Question: I am currently working at updating Tabular model hosted on-prem on a SASS server version 13.0. The tabular model is version 1200.
We have complex logic created in our measures that allow us to define counting rules or to filter depending on parameters selected in disconnected tables.
The model was created using snowflake 'like' schema: It can be simplified as below

Link to image: <URL>
The error returned by DAX Studio or PowerBI () is the following:
'''
MdxScript(Model) (5174, 18) Calculation error in measure 'Admission'[Number of Clients]: Function 'CONTAINS' does not support comparing values of type Text with values of type Integer. Consider using the VALUE or FORMAT function to convert one of the values.
'''
Sometimes error is resolving by itself without any doing from our end or (sometimes) by reprocessing the model.
In some instances, all our measures are returning this error. In other instances, it's only a few of them.
The DAX expression for 'Admission'[Number of Clients] is as below:
'''
Admission[Number of Clients] :=
VAR MinDate = MIN ( 'Date'[Full Date] )
VAR MaxDate = MAX ( 'Date'[Full Date] )
VAR AdmissionDate =
FILTER (
Admission,
SWITCH (
TRUE (),
VALUES ( 'Counting Rules'[Counting Rule] ) = "Starts",
Admission[Start Date] >= MinDate && Admission[Start Date] <= MaxDate,
VALUES ( 'Counting Rules'[Counting Rule] ) = "Ends",
Admission[End Date] >= MinDate && Admission[End Date] <= MaxDate,
VALUES ( 'Counting Rules'[Counting Rule] ) = "Active",
Admission[Start Date] <= MaxDate && Admission[End Date] >= MinDate,
0
)
)
RETURN
IF (
COUNTROWS ( VALUES ( 'Counting Rules'[Counting Rule] ) ) = 1,
CALCULATE (
DISTINCTCOUNT ( 'Admission'[ClientKey] ),
FILTER (
AdmissionDate,
IF ( RELATED ( 'Clients'[Date Of Birth] ) <= MAX ( 'Date'[Full Date] )
&& ( ISFILTERED ( 'Client Age'[Age Band] ) || ISFILTERED ( 'Client Age'[Age] ) ),
IF ( COUNTROWS ( VALUES ( 'Age Counting Rule'[Age Counting Rule] ) ) = 1,
INTERSECT (
VALUES ( 'Clients Age'[Age] ),
SELECTCOLUMNS (
ADDCOLUMNS (
VALUES ( Admission[ClientKey] ),
"Age",
ROUNDDOWN (
DATEDIFF (
CALCULATE ( MAX ( 'Clients'[Date Of Birth] ) ),
VAR AdmissionDateFiltered =
IF (
VALUES ( 'Age Counting Rule'[Age Counting Rule] ) = "Age Min",
CALCULATE ( MIN ( Admission[Start Date] ), AdmissionDate, EARLIER ( Admission[ClientKey] ) = Admission[ClientKey] ),
CALCULATE ( MAX ( Admission[End Date] ), AdmissionDate, EARLIER ( Admission[ClientKey] ) = Admission[ClientKey] )
)
RETURN
IF ( VALUES ( 'Age Counting Rule'[Age Counting Rule] ) = "Age Min",
IF ( AdmissionDateFiltered < MIN ( 'Date'[Full Date] ) && NOT ISBLANK ( AdmissionDateFiltered ),
MIN ( 'Date'[Full Date] ),
AdmissionDateFiltered
),
IF ( AdmissionDateFiltered > MAX ( 'Date'[Full Date] ) && NOT ISBLANK ( AdmissionDateFiltered ),
MAX ( 'Date'[Full Date] ),
AdmissionDateFiltered
)
),
DAY
) / 365.25,
0
)
),
"Age", [Age]
)
),
BLANK ()
),
TRUE ()
) //GOM Status
&& IF (
ISFILTERED ( 'Guardianship Status'[Guardianship Type] ) || ISFILTERED ( 'Guardianship Status'[Guardianship Type Description] ) || ISFILTERED ( 'Guardianship Status'[Under Guardianship] ),
CONTAINS (
VALUES ( 'Guardianship Status'[Guardianship Type] ),
'Guardianship Status'[Guardianship Type],
[Child Protection Order Active]
),
TRUE ()
)
)
),
BLANK ()
)
'''
The measure [Child Protection Order Active] in the GOM part of the expression is returning a string value.
The modification I made to the logic is how the Age is calculated.
Have any of you encountered this error?
How would you go by debugging something like that?
Thank you for you time in helping me.
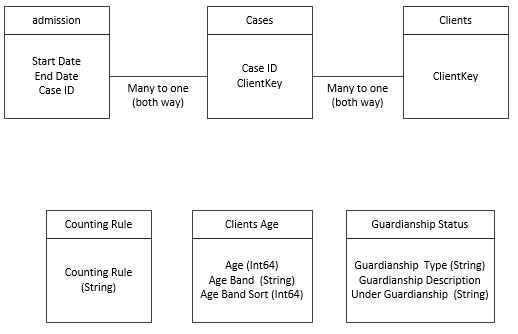
Answer: I have resolved my issue by adding a condition around [Child Protection Order Active] to check that it doesn't return blanks.
Measure is always returning a string (at least I assume considering the code) but for some odd reason, the engine think it may return blank (another assumption).
Blank value is considered as integer and therefore returns an error with the above initial DAX expression.